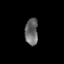
Tissue: prostate
Cell type: Epithelial cells
Senescence score: 0.3188
Nuclear area (px): 340
Mean DAPI intensity: 105.188